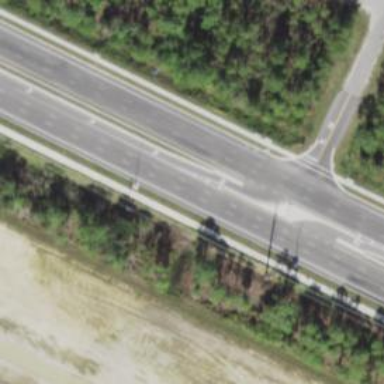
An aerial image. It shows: Primary highway with asphalt surface and separate sidewalk.